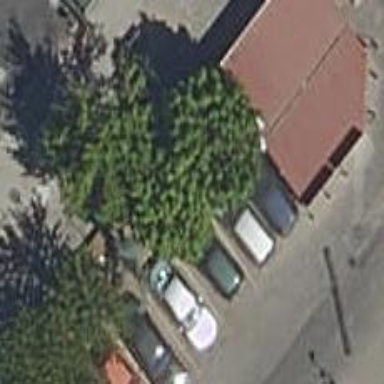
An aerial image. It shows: Shed building.